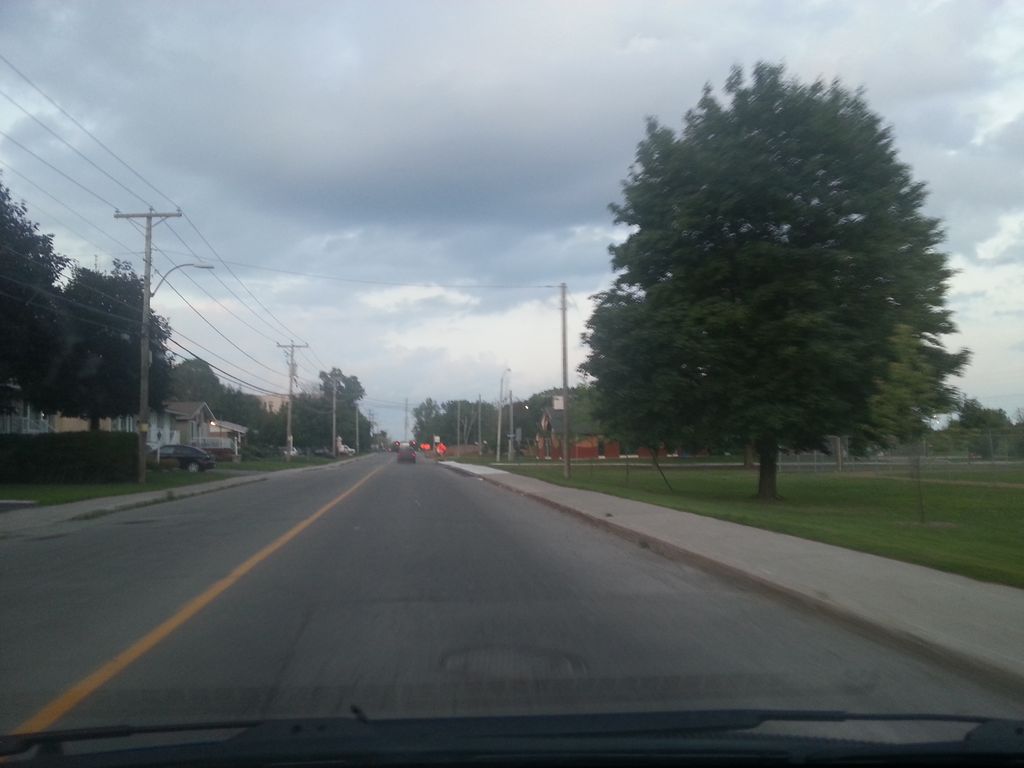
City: ottawa-gatineau